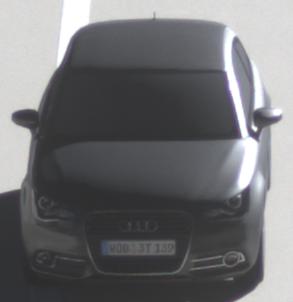
Make: Audi
Model: A1 Sportback 1.2 TFSI
Detailed model: A1 (8X) Sportback
Model produced from: 2012/03
Model produced until: 2014/11
Doors: 5
Color: gray
Road condition: dry road
Daytime: morning or afternoon
Contrast: high contrast